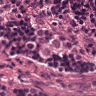
Metastatic tissue present: no